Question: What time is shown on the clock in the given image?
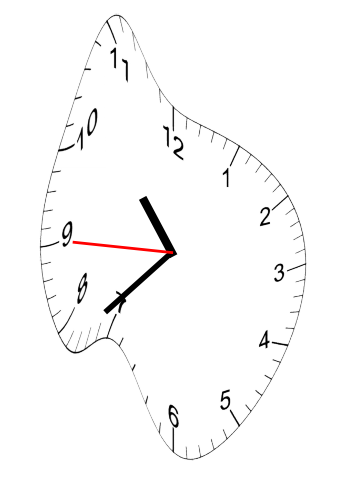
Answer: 10:37:45